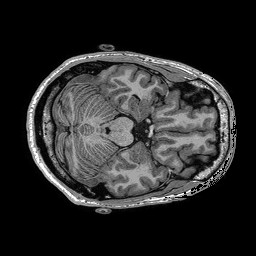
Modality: T1w
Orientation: coronal
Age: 30
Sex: male